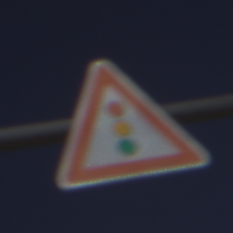
Verkehrszeichen: Lichtzeichenanlage
Umgebung: Outdoor, Nature
Tageszeit: MorningAfternoon
Wetter: Clear
Licht: Natural
Jahreszeit: NotSpecified
Kontrast: HighContrast